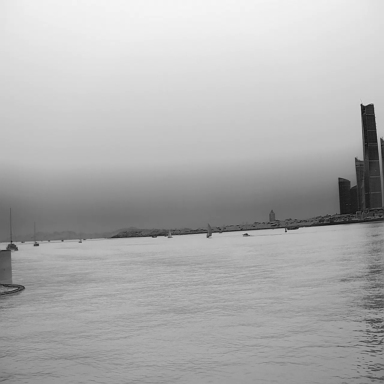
There are 14 objects shown in the infrared image, including two container_ships, six sailboats, and six canoes.